Field crop: maize
Growth stage: 2
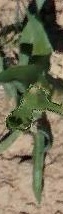
Species: maize